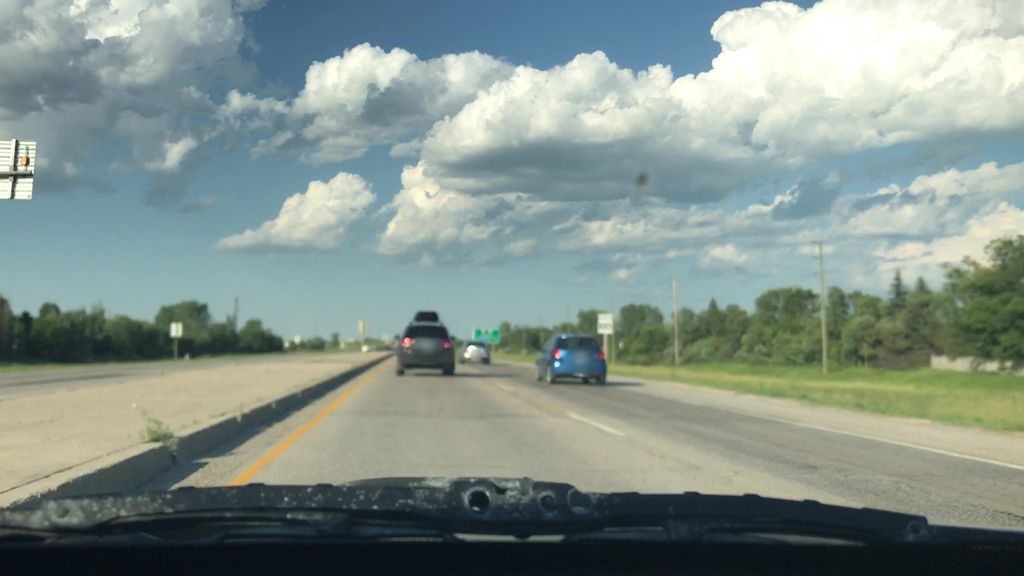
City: winnipeg